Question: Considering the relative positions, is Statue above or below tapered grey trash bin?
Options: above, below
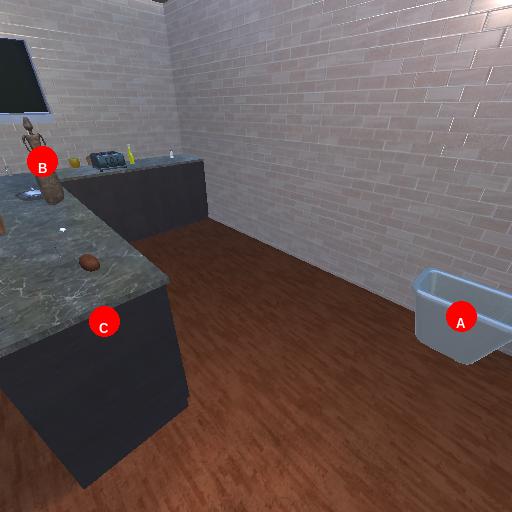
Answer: above